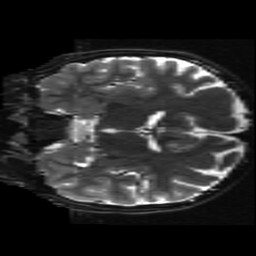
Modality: T2w
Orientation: coronal
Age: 12
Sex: male
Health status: ill
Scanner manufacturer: ge
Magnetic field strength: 3 T
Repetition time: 7.5 s
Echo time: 0.09716 s